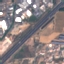
Land use / land cover: Highway